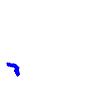
Particle: electron